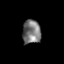
Tissue: prostate
Cell type: T cells
Senescence score: 0.3572
Nuclear area (px): 429
Mean DAPI intensity: 119.448